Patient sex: M
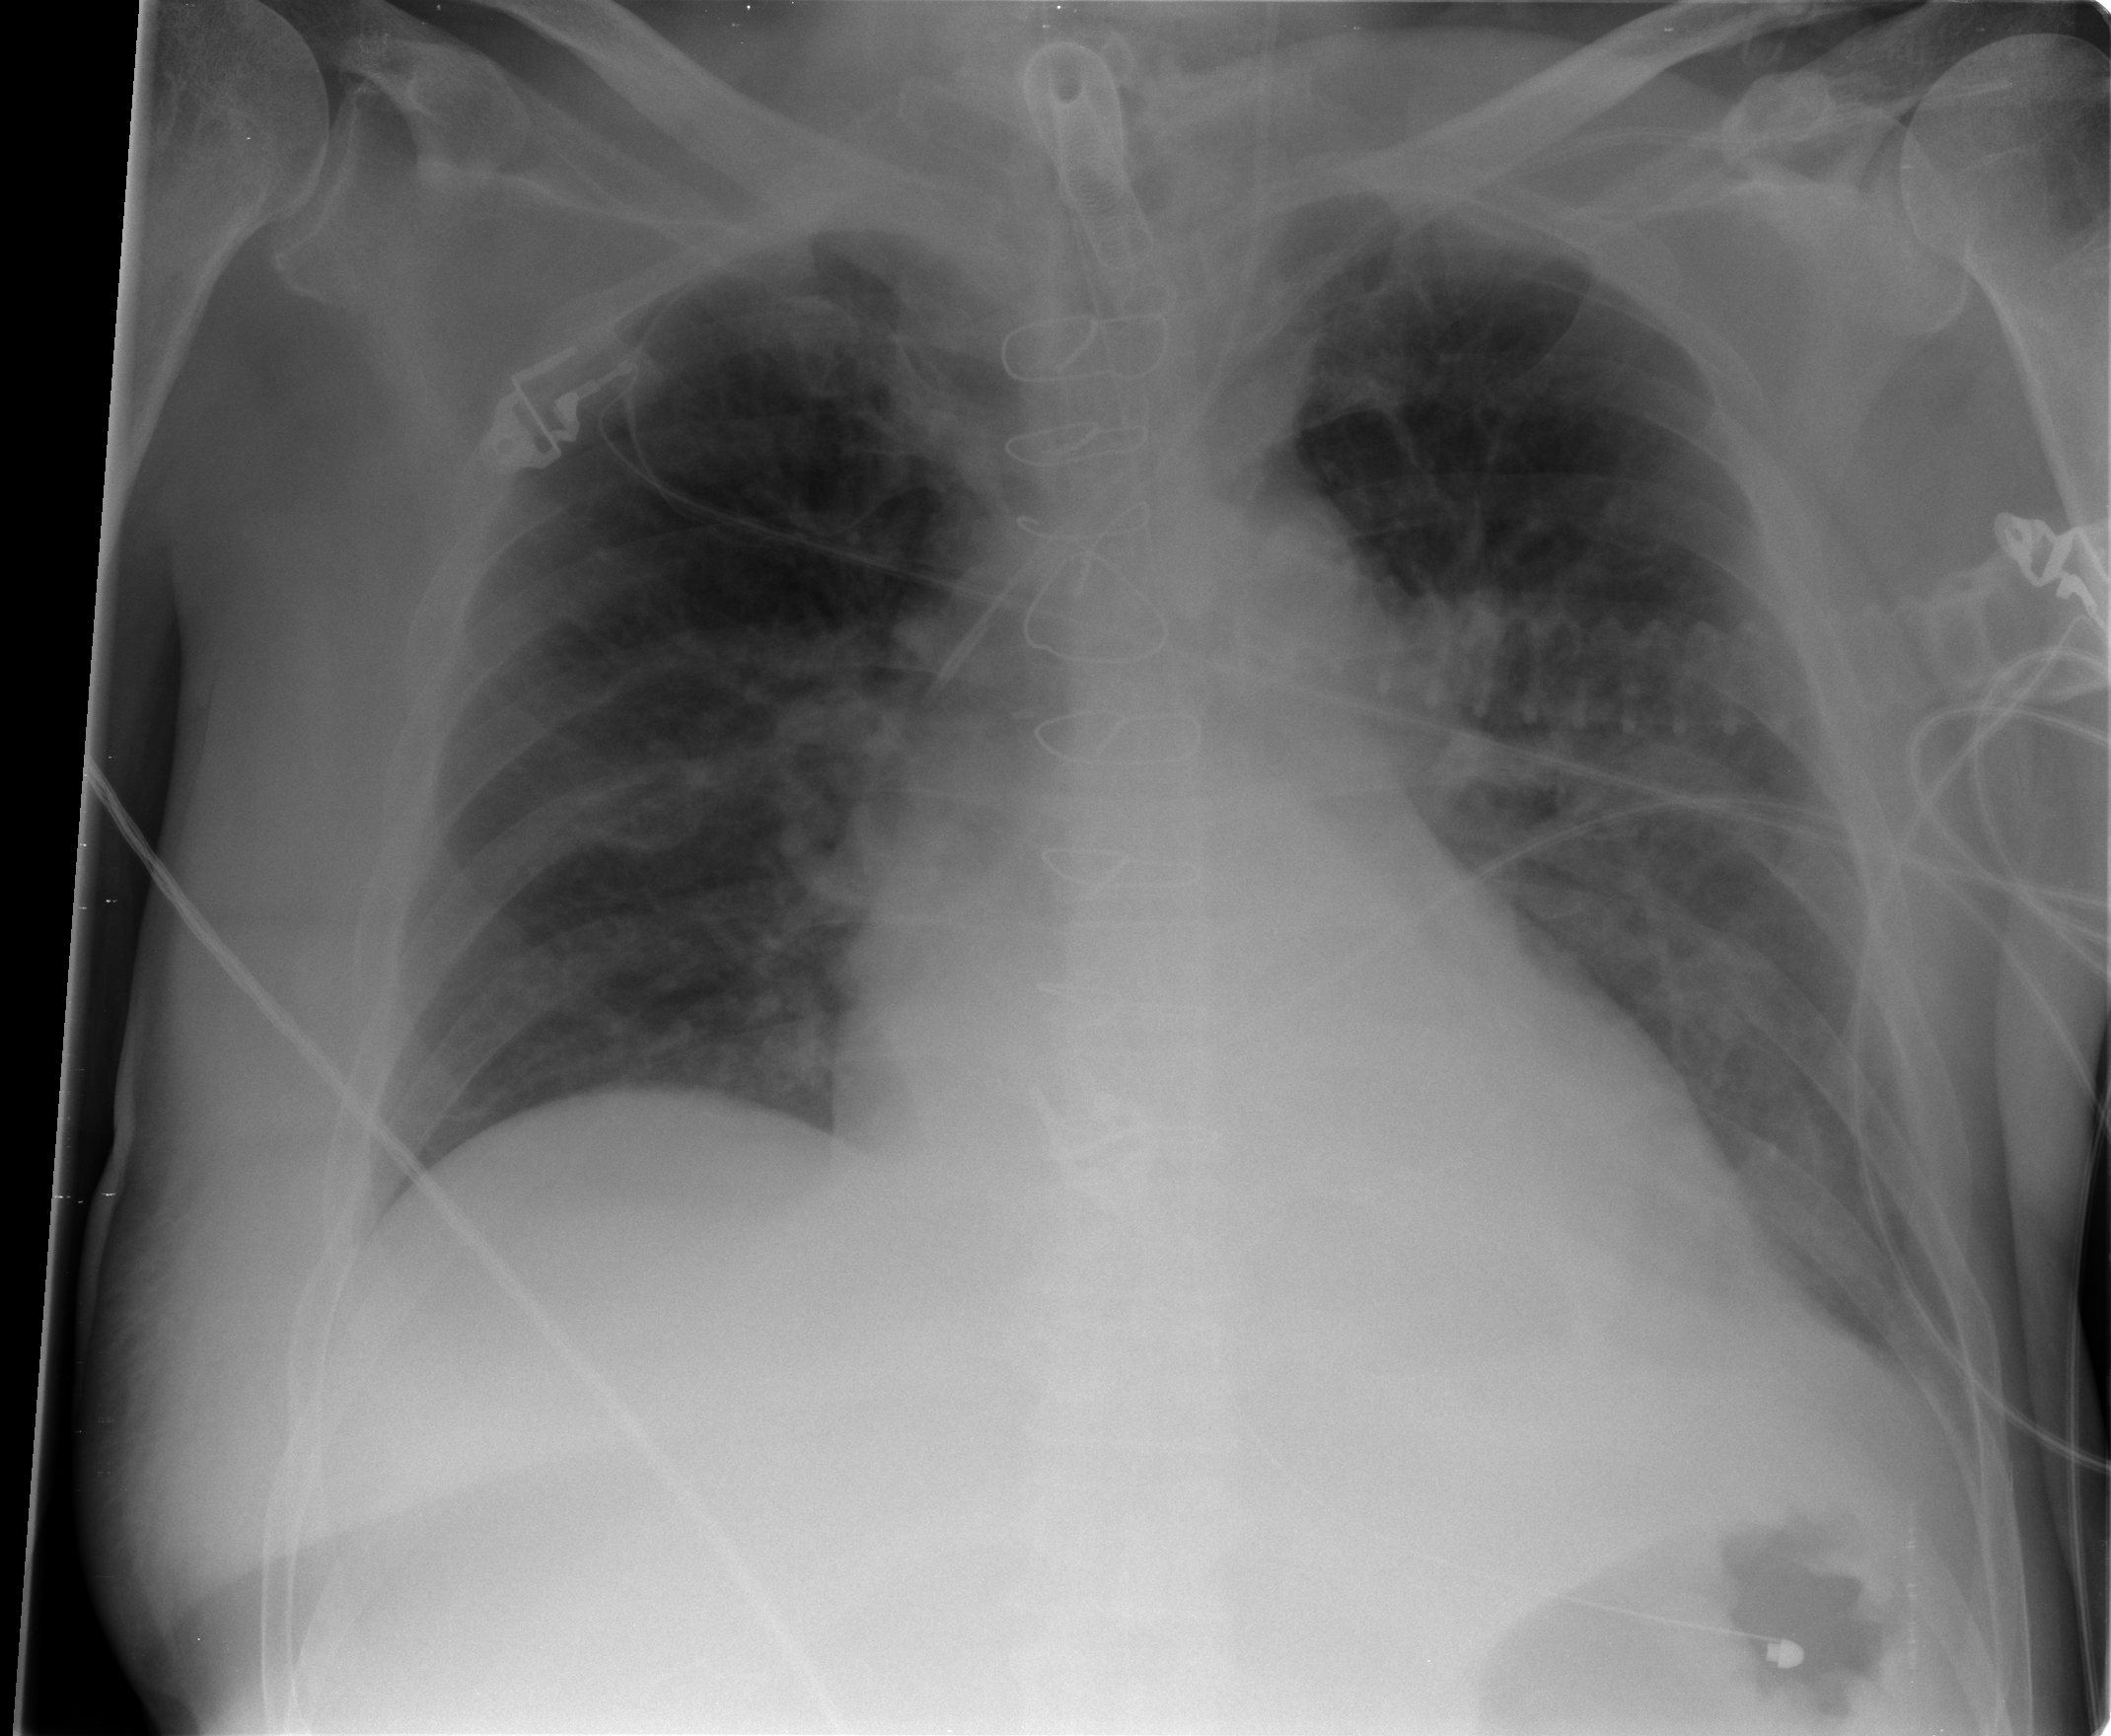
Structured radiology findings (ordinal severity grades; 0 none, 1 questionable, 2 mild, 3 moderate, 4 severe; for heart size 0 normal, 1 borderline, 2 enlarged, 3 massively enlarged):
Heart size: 1
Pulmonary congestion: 2
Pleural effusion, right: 1
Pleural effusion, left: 1
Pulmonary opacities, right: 1
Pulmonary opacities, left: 1
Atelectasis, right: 2
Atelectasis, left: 2